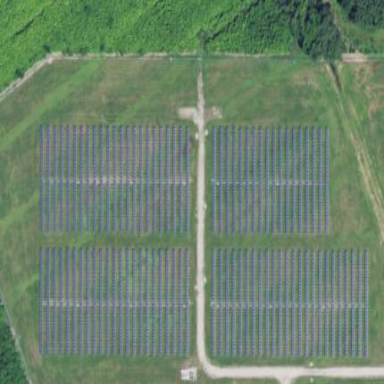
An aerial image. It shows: Solar power generator using photovoltaic method with solar photovoltaic panel types.